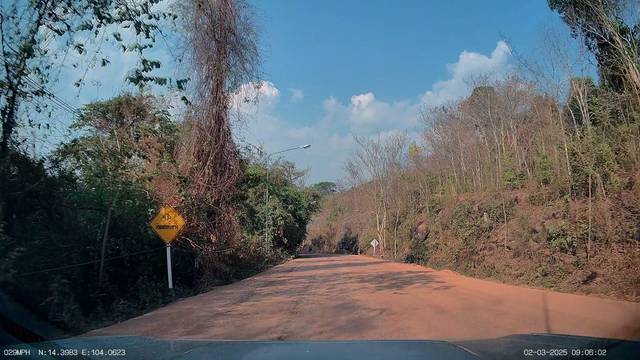
Region: Thailand
Coordinates: 14.399, 104.063